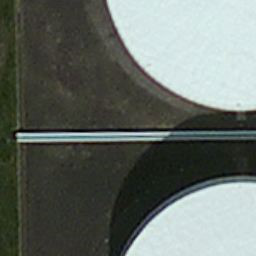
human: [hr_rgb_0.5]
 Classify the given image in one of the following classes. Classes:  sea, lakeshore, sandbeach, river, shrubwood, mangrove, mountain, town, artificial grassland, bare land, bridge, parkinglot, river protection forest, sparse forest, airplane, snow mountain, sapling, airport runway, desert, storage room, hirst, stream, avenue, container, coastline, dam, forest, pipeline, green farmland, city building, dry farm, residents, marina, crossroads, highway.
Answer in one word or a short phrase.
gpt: storage room